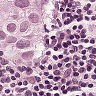
Metastatic tissue present: yes